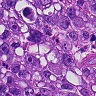
Metastatic tissue present: yes